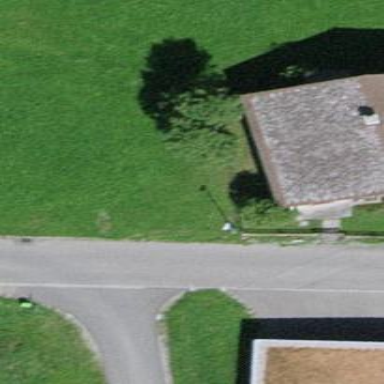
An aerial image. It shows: Semidetached house.